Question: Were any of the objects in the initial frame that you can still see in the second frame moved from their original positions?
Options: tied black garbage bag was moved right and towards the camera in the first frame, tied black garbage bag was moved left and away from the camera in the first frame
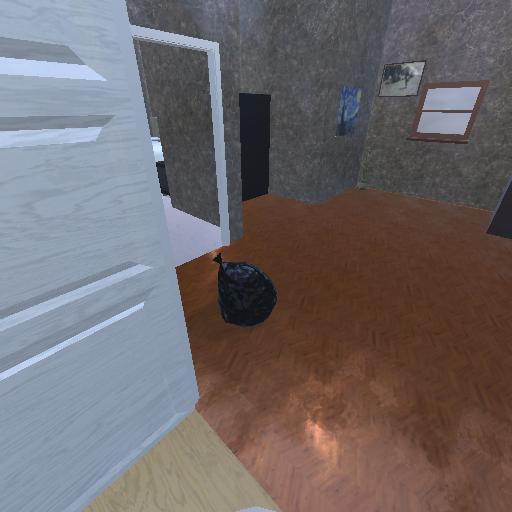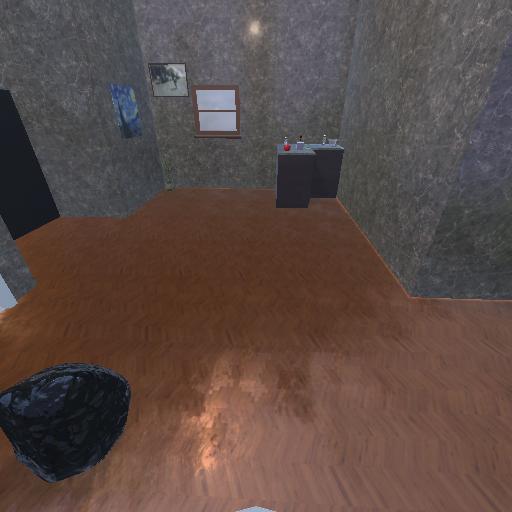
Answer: tied black garbage bag was moved right and towards the camera in the first frame